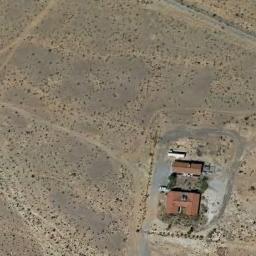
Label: sparse_residential